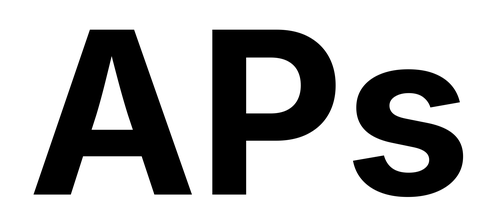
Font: Inter_Bold